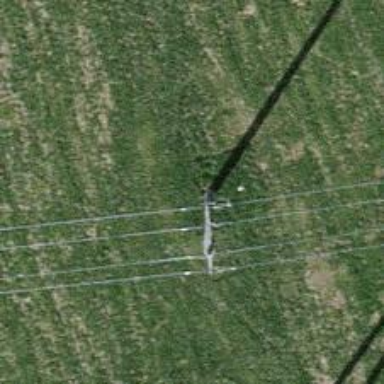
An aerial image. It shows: Power line with three cables.